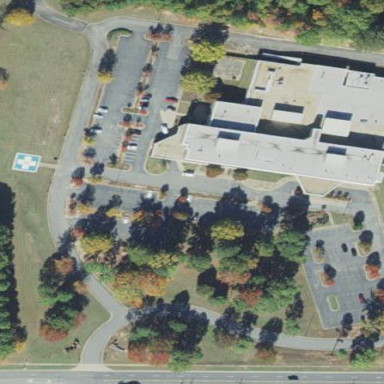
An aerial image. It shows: Healthcare clinic within hospital building.